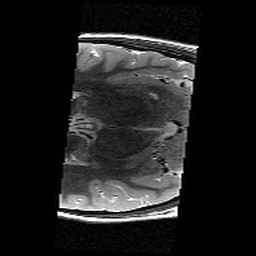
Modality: T2w
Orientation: axial
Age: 10
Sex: female
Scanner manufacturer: siemens
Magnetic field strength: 3 T
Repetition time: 9.23 s
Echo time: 0.067 s